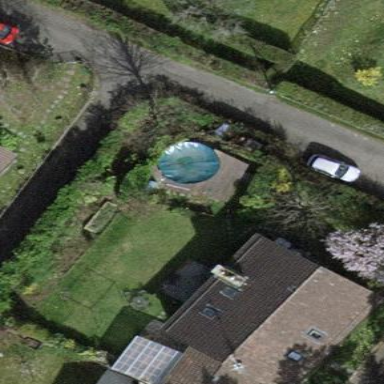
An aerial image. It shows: Garden surrounded by fence.